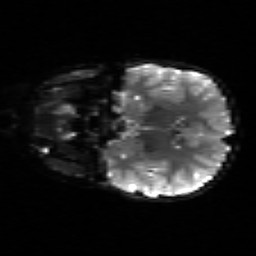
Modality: sbref
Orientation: coronal
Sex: female
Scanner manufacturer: siemens
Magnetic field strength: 3 T
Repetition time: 5 s
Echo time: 0.071 s